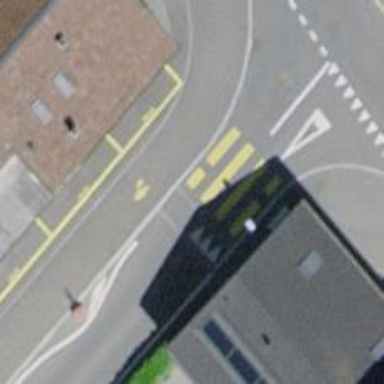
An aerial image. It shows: Uncontrolled road crossing with markings.